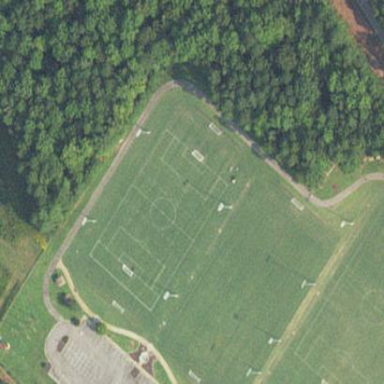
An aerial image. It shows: Soccer pitch for leisure land activities.